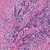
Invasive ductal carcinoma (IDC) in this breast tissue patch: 1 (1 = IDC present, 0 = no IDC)